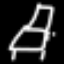
Label: chair